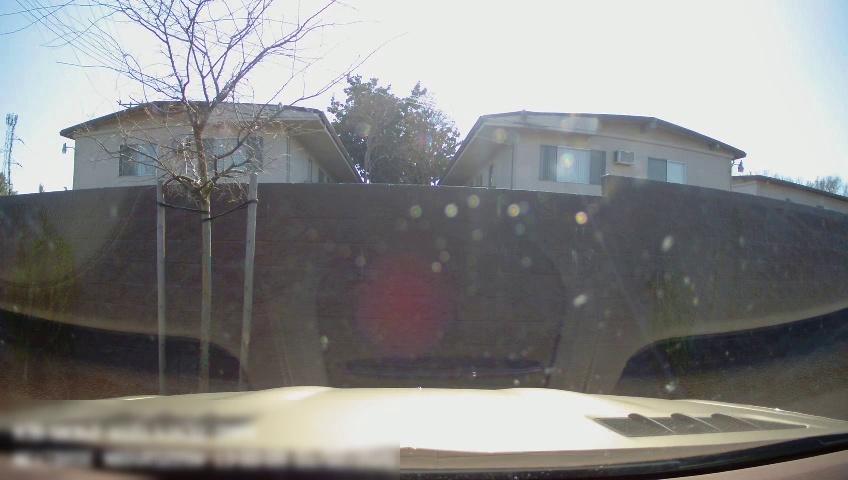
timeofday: Day
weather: Sunny